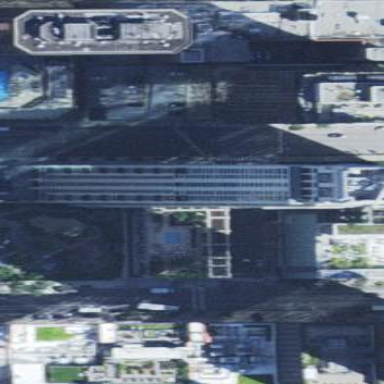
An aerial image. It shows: Image showing building with apartments.